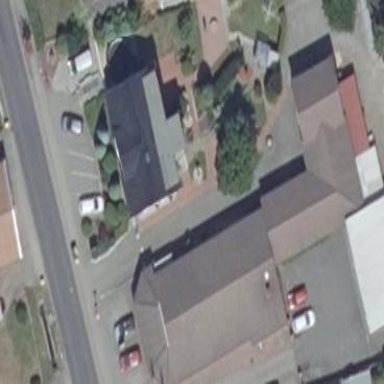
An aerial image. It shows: Car shop building.